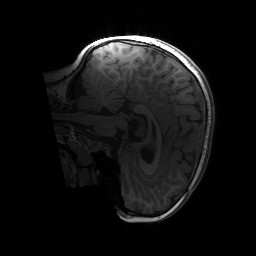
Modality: T1w
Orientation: sagittal
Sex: female
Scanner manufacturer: siemens
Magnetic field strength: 3 T
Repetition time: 1.9 s
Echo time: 0.00243 s